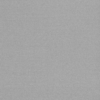
Label: dusty